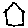
Label: house